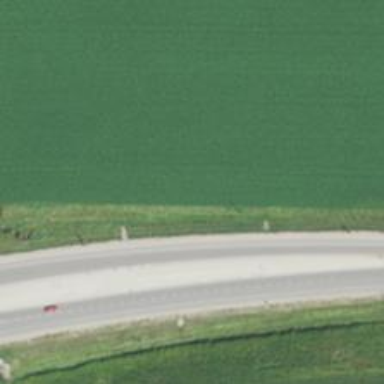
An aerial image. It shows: Primary highway.